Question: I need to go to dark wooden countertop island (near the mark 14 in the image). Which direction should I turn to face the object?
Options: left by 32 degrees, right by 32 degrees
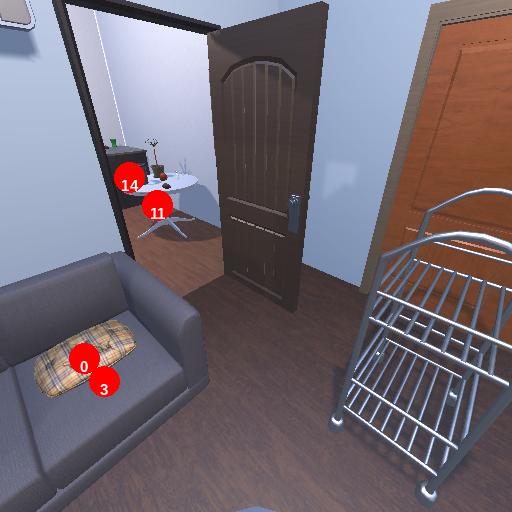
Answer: left by 32 degrees